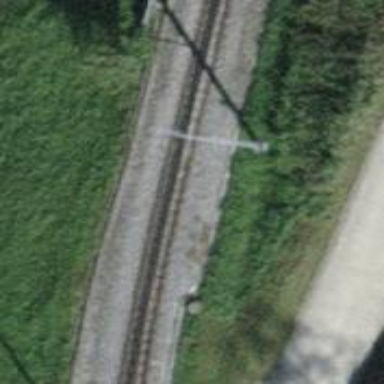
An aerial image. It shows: Narrow-gauge railway track with electrified contact line. The railway has one track.